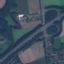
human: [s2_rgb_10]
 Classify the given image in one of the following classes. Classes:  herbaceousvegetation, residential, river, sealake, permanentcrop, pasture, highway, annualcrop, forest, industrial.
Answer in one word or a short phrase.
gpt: Highway